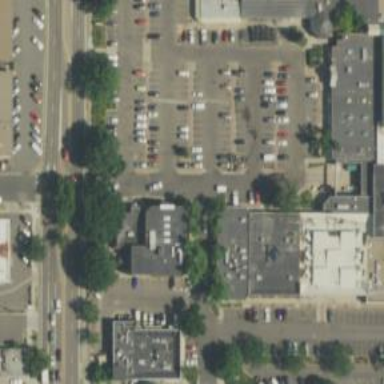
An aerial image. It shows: Clinic.